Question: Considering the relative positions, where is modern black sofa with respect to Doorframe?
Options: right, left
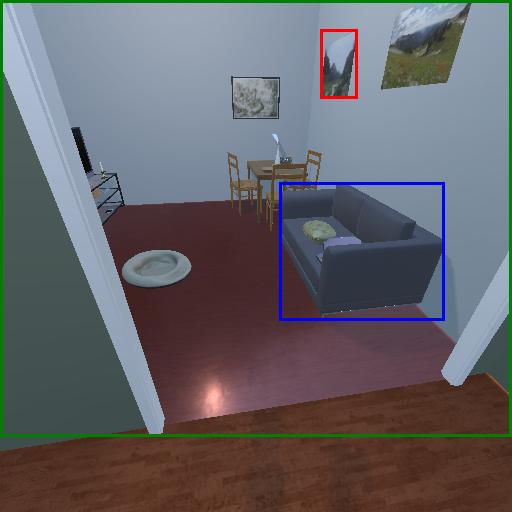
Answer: right